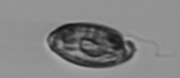
Label: Katodinium_or_Torodinium